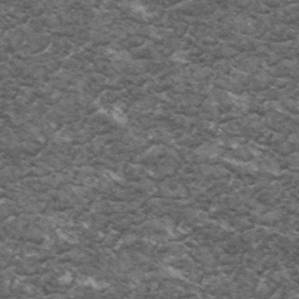
Label: frost